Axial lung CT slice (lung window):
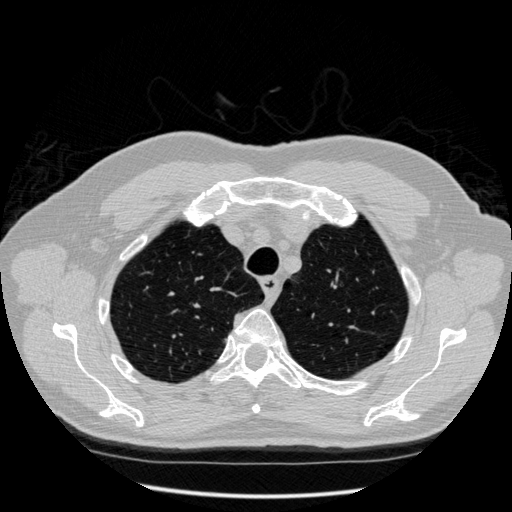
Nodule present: no